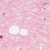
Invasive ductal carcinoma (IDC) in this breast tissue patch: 0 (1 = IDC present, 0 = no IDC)